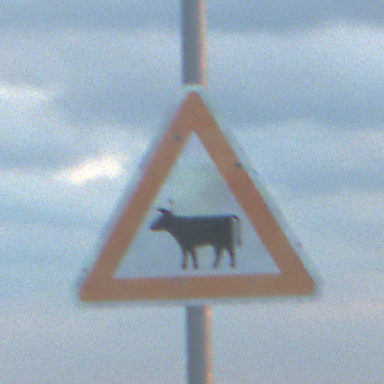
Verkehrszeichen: ViehtriebRechts
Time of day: SunriseSunset
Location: Outdoor (Beach)
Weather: PartlyCloudy
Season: NotSpecified
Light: Natural